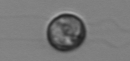
Label: flagellate_morphotype1